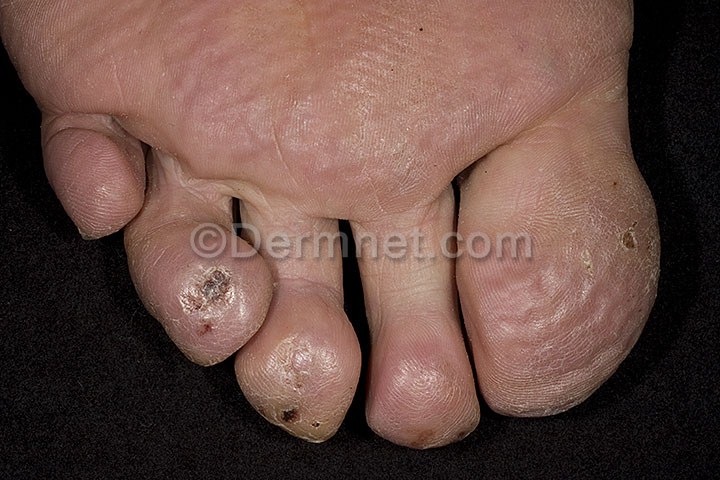
Disease: Lupus and other Connective Tissue diseases